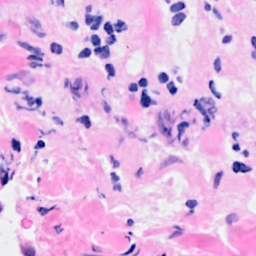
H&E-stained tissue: Breast